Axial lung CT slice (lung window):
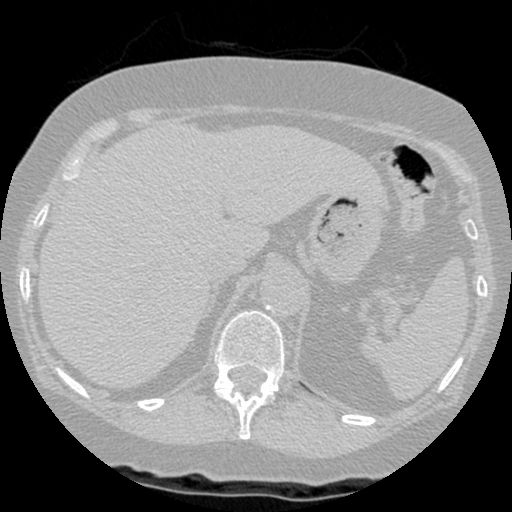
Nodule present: no